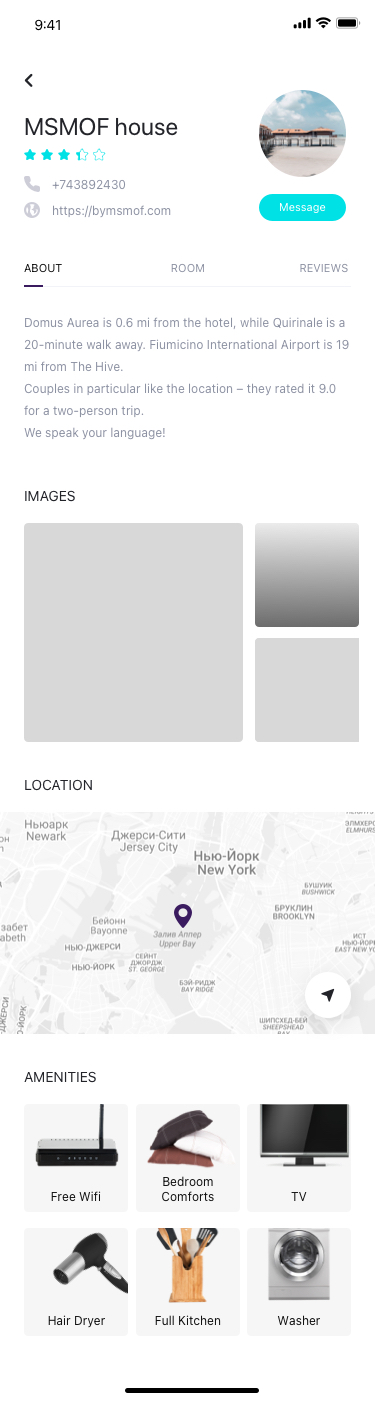
Text in this UI design:
9:41
MSMOF house
+743892430
https://bymsmof.com
Domus Aurea is 0.6 mi from the hotel, while Quirinale is a 20-minute walk away. Fiumicino International Airport is 19 mi from The Hive.
Couples in particular like the location – they rated it 9.0 for a two-person trip.
We speak your language!
Free Wifi
Full Kitchen
AMENITIES
TV
Hair Dryer
Bedroom
Comforts
Washer
LOCATION
IMAGES
ABOUT
REVIEWS
ROOM
Message